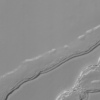
Label: not_dusty